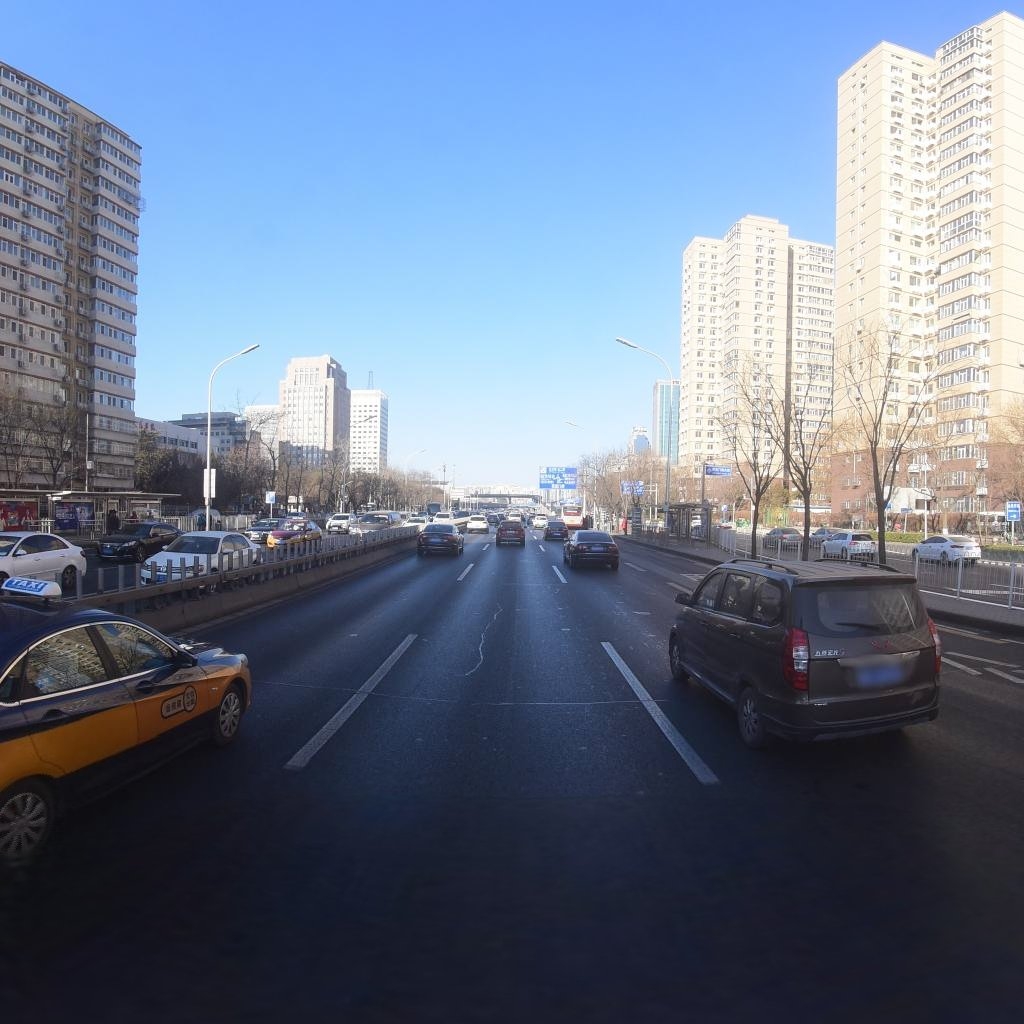
Region: Xicheng
Road damage annotations: transverse patch, transverse patch, longitudinal patch